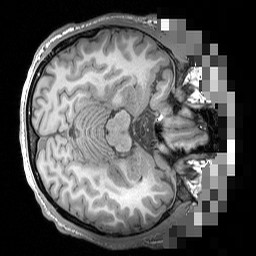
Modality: T1w
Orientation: axial
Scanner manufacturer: siemens
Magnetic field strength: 3 T
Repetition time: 1.5 s
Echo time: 0.00291 s